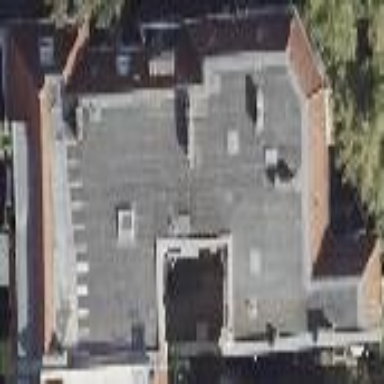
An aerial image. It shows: Hipped roof on apartment building.